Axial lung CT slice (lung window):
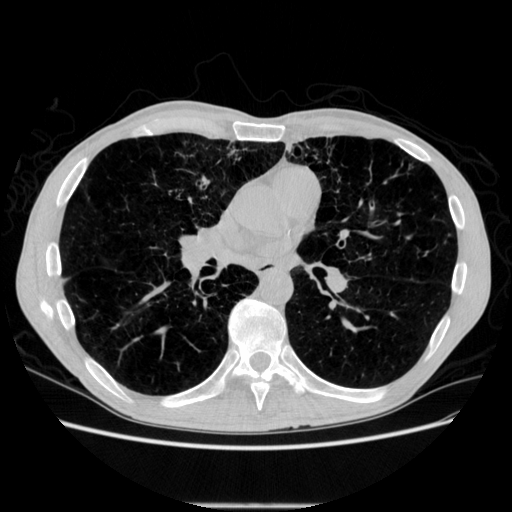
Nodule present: no